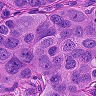
Metastatic tissue present: yes